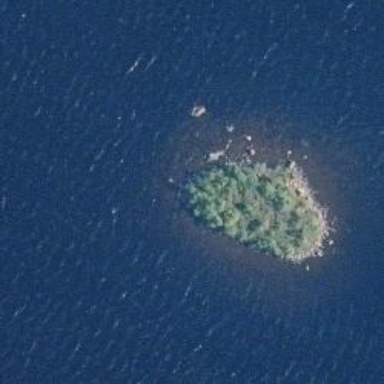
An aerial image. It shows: Islet.